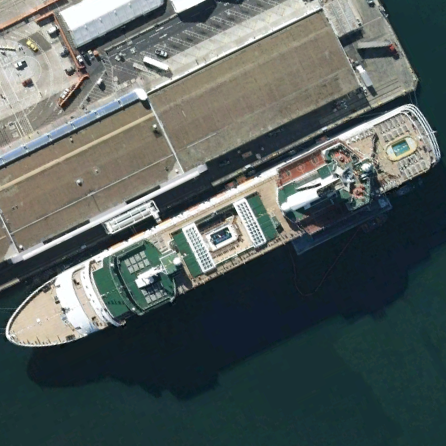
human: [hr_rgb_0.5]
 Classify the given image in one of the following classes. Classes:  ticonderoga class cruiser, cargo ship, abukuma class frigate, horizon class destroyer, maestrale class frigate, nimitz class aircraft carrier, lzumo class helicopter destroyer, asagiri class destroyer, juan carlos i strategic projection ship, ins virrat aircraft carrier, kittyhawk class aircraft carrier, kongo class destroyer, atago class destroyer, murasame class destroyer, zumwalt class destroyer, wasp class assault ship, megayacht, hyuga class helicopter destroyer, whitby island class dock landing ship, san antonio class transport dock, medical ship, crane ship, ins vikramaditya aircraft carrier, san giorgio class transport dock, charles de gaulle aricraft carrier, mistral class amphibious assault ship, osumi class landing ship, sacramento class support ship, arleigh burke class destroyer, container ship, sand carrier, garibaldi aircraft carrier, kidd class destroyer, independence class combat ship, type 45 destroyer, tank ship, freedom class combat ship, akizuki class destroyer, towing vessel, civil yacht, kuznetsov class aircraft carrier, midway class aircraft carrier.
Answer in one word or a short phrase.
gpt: Megayacht